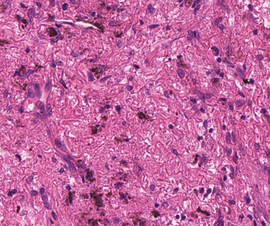
Tumor epithelial tissue: no
Tumor-associated stroma tissue: yes
Normal tissue: no